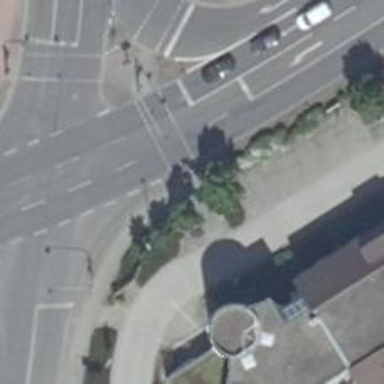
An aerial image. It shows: Traffic signal crossing.